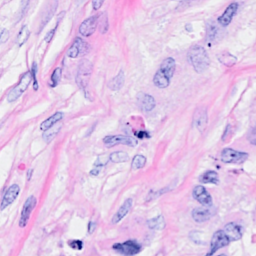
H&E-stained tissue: Breast